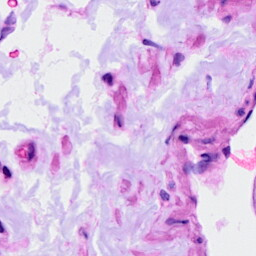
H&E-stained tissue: Ovarian